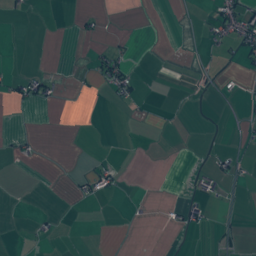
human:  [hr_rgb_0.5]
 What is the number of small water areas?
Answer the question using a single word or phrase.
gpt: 16

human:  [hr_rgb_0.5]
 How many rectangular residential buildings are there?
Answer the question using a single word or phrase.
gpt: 216

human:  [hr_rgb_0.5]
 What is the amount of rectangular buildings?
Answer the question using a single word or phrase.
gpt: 220

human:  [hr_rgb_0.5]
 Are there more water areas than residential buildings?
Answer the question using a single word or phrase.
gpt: no

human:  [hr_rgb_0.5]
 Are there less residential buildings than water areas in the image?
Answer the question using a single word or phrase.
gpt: no

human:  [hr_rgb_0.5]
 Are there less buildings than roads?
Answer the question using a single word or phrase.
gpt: no

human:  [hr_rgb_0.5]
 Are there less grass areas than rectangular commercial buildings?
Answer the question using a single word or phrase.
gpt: no

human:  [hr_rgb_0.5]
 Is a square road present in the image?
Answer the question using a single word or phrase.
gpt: no

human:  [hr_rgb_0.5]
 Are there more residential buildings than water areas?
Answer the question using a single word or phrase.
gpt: yes

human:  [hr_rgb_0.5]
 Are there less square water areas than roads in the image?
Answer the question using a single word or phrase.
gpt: yes

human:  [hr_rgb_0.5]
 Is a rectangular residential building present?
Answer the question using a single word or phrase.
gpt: yes

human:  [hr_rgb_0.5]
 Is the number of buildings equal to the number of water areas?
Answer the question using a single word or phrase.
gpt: no

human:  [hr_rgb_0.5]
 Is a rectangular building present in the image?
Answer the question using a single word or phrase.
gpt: yes

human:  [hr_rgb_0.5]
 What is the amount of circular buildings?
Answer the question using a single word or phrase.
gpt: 8

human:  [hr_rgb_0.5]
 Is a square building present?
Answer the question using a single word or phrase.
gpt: yes

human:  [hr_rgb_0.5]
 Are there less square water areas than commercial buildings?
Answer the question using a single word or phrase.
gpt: yes

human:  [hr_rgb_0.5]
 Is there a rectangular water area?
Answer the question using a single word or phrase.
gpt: yes

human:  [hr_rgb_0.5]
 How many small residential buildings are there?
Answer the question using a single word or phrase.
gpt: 330

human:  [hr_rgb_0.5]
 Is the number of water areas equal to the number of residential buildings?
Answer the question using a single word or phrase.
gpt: no

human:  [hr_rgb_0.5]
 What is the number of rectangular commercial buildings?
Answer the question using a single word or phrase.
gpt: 2

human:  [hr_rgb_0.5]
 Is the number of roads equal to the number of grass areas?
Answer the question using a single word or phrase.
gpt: no

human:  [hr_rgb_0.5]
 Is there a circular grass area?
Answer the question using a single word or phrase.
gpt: no

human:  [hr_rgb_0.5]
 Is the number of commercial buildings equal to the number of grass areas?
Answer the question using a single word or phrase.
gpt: no

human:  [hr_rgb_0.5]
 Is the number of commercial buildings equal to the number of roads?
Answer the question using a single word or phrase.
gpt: no

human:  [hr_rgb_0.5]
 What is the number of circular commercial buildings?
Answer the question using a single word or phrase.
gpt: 0

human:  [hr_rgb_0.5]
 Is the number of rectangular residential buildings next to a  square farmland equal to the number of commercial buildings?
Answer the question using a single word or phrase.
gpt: no

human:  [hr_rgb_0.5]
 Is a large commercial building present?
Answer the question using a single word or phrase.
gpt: no

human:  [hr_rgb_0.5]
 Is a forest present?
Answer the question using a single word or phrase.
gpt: yes

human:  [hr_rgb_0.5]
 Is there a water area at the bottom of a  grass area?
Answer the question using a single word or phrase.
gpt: yes

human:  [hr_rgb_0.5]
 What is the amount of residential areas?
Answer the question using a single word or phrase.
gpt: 4

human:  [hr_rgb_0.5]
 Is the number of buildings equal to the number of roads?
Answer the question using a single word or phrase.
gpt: no

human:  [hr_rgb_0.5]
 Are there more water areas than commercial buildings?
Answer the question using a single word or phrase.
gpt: yes

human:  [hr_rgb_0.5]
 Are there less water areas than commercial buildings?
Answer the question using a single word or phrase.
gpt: no

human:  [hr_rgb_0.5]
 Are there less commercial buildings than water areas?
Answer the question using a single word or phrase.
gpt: yes

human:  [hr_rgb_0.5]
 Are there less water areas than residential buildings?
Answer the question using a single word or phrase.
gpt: yes

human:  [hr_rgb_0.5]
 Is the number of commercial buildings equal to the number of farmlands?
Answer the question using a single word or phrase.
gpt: no